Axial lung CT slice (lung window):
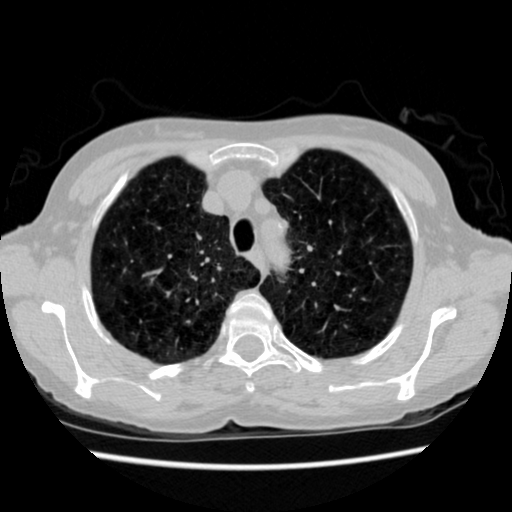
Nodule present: no